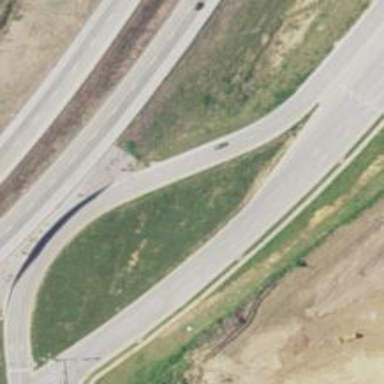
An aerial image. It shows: Primary highway.